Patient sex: F
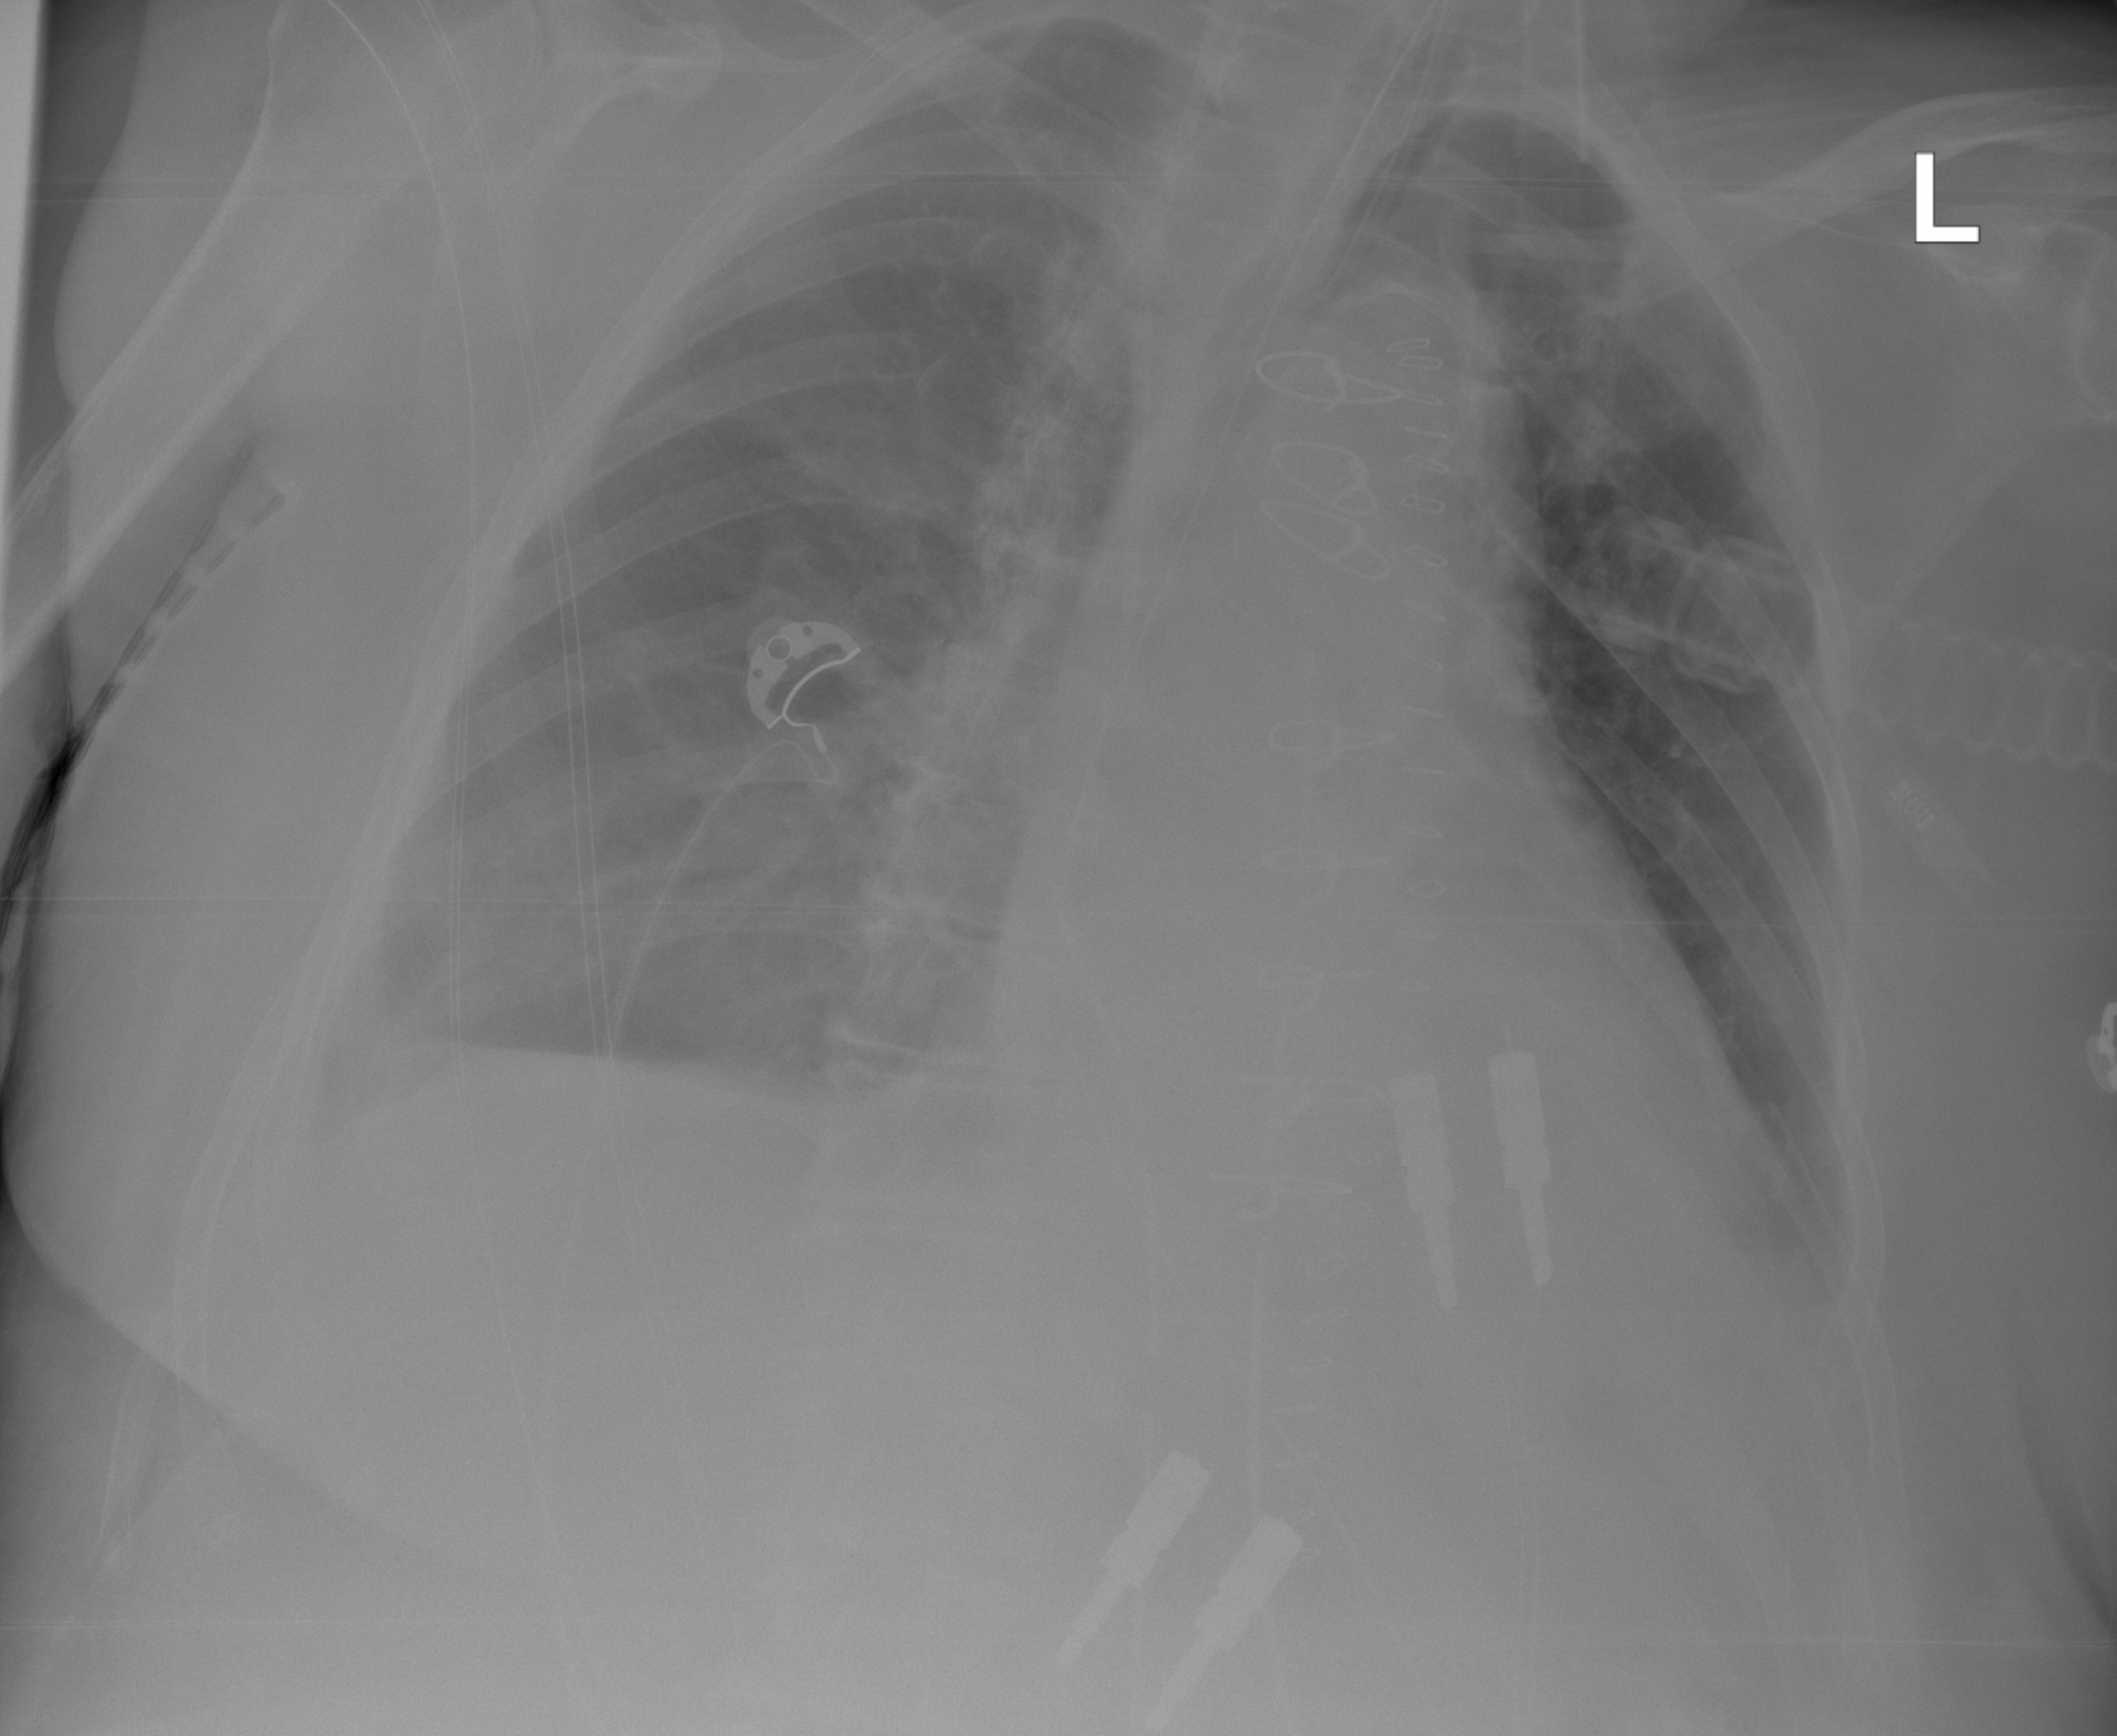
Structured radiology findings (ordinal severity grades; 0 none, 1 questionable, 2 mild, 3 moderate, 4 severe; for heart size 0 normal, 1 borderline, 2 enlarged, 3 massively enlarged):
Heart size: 2
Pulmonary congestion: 2
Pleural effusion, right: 2
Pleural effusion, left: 2
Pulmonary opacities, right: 0
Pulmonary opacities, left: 0
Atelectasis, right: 2
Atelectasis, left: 0